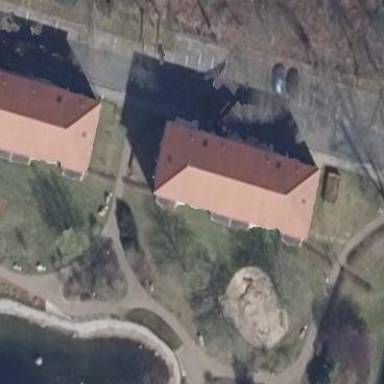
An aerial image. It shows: View of apartment building.